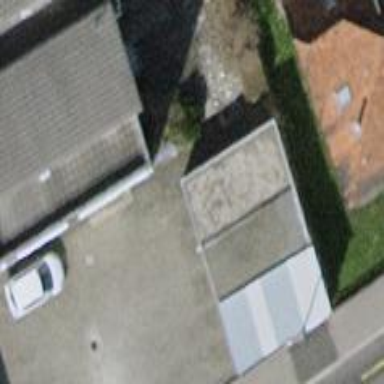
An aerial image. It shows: Garage.